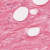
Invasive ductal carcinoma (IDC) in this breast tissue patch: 0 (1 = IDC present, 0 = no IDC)